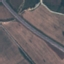
Land use / land cover: Highway